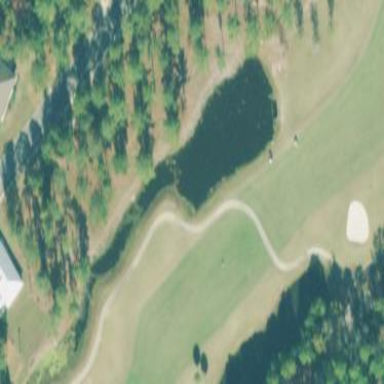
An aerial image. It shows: Water hazard in golf course. The hazard is natural water feature.